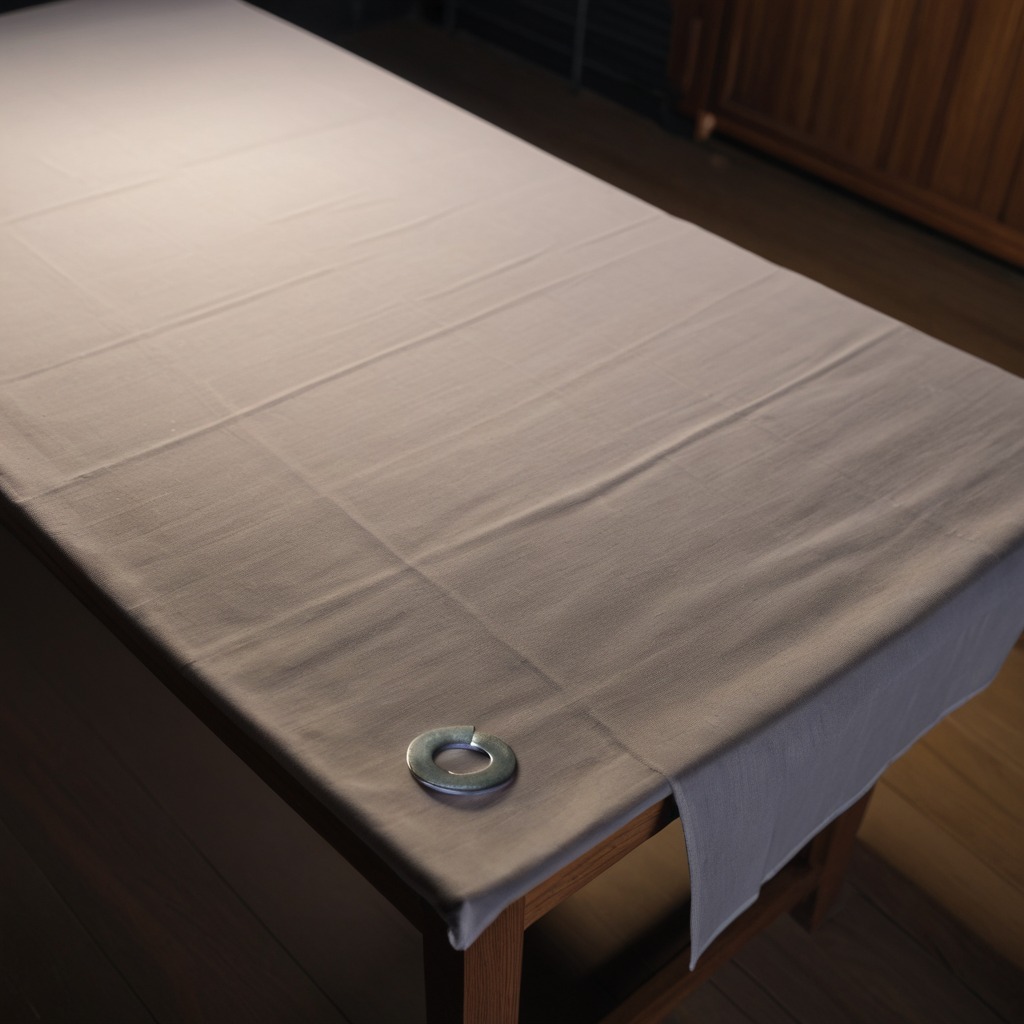
A flat metal washer lies on a wooden table.